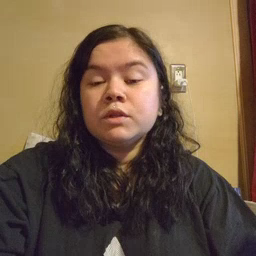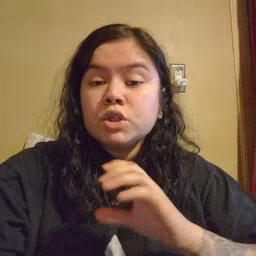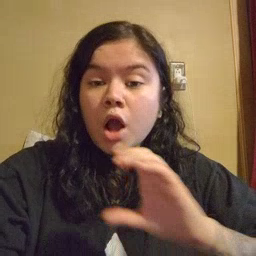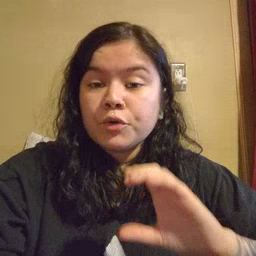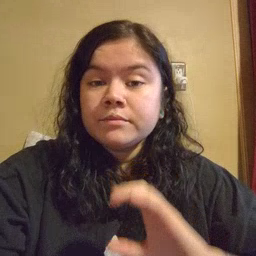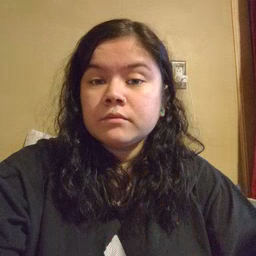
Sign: chocolate